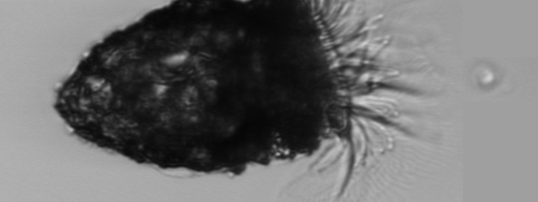
Label: Stenosemella_pacifica